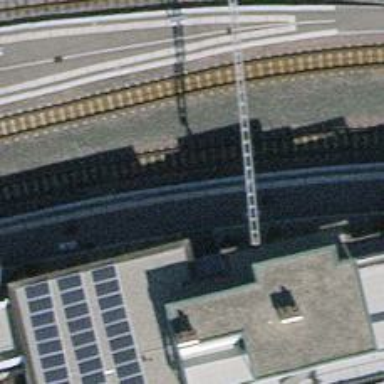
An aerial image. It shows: Paved platform for public transport at railway station.